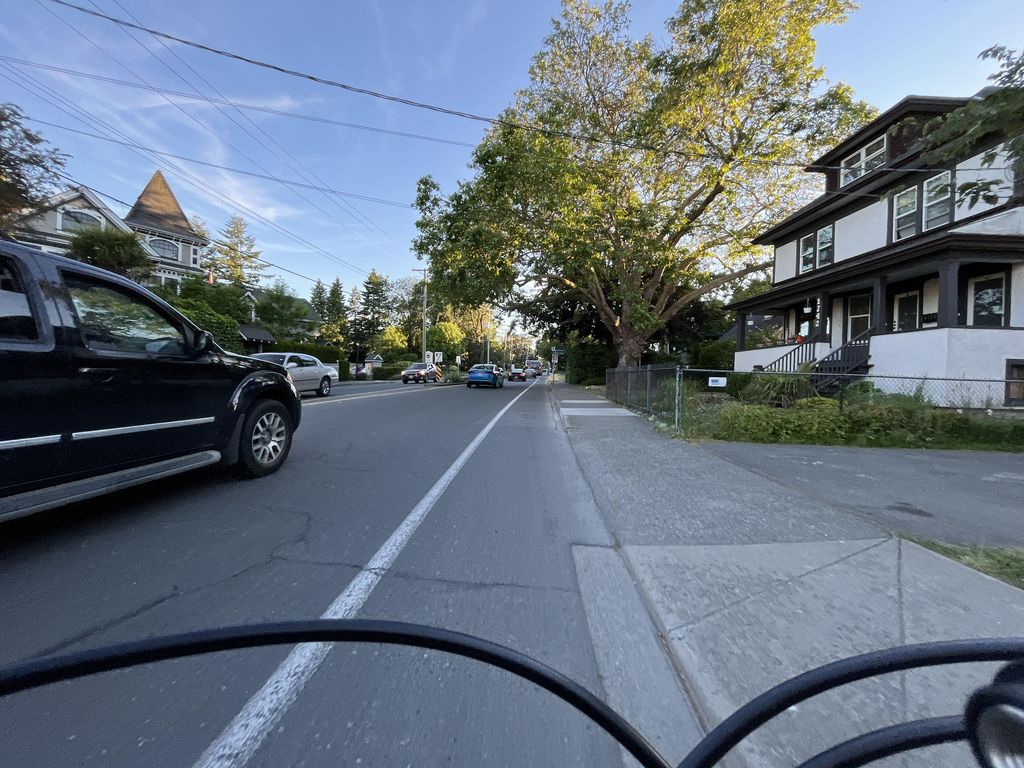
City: victoria